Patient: sex M, age 78
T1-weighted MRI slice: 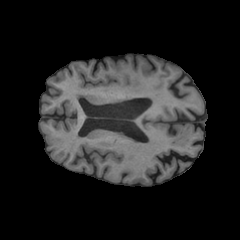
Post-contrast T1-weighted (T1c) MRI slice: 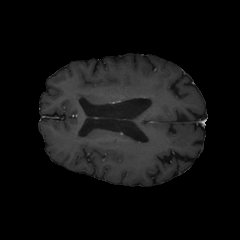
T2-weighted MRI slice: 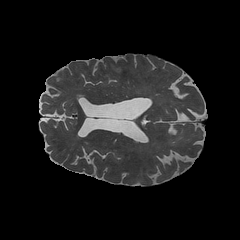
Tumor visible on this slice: yes
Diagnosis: Astrocytoma, IDH-wildtype
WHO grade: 3